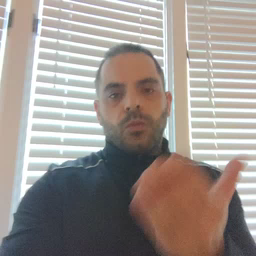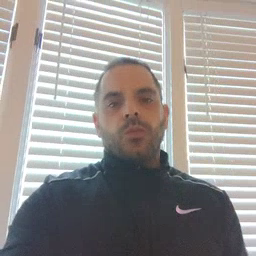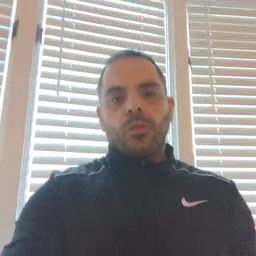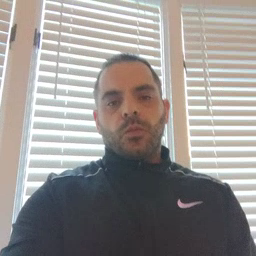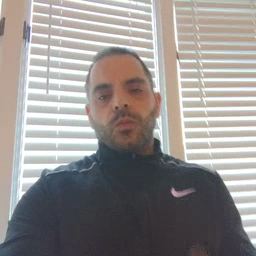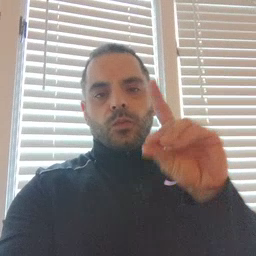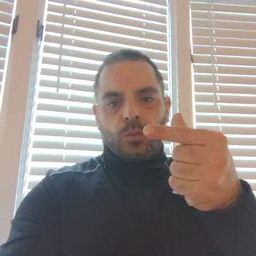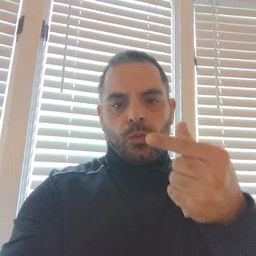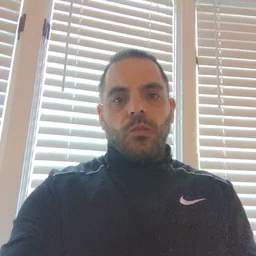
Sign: dog